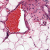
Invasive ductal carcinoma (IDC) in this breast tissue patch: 0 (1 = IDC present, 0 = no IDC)